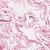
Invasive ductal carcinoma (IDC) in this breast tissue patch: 0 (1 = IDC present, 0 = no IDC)